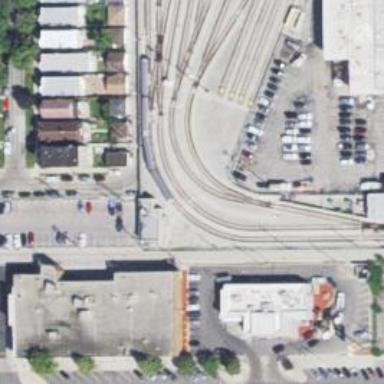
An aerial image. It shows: Electrified rail in service yard.